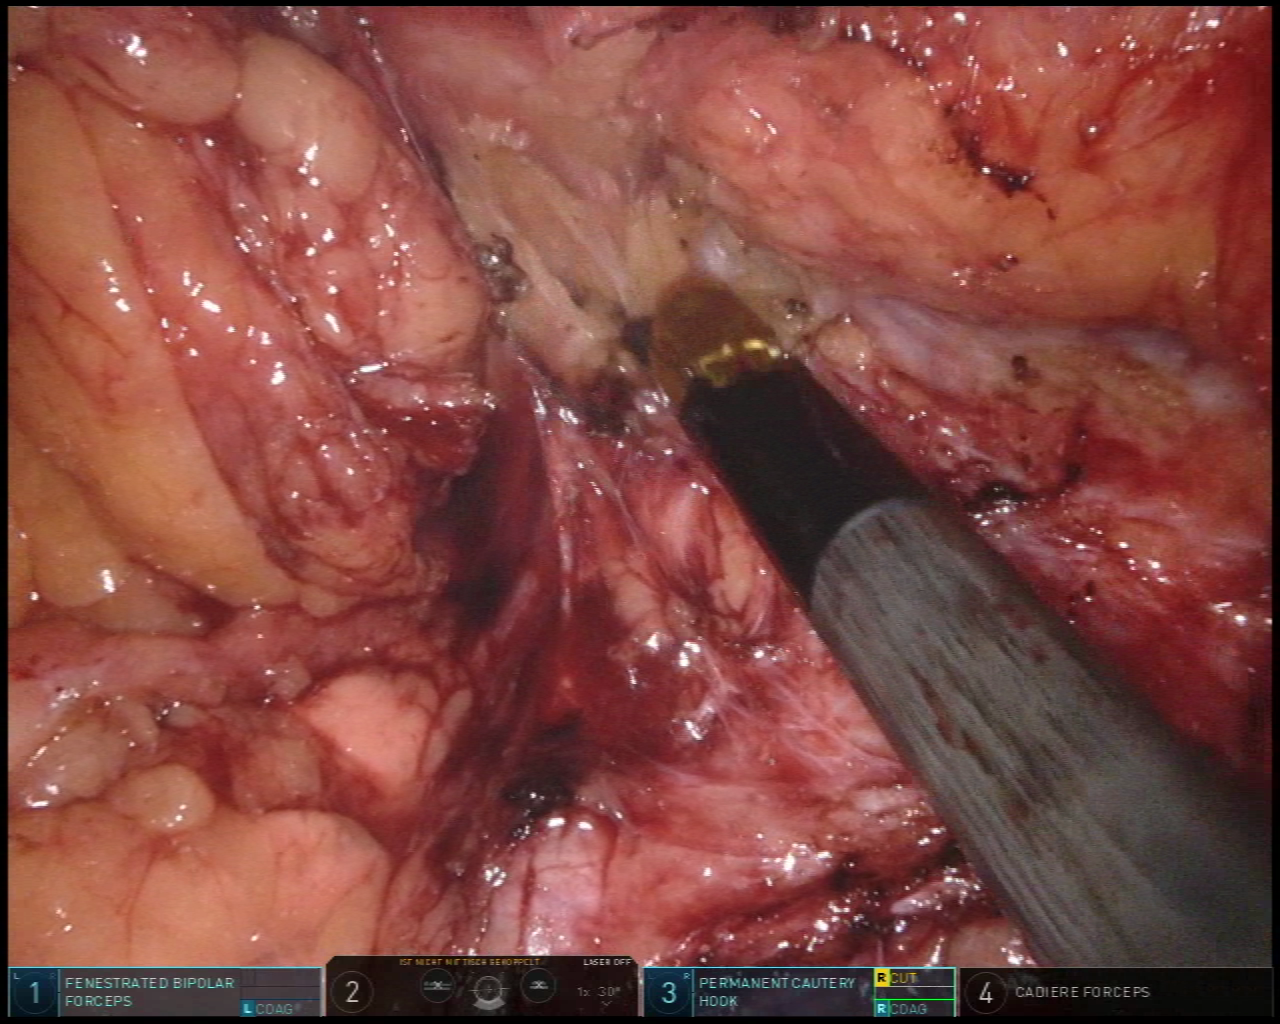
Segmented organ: pancreas
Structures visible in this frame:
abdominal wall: no
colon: no
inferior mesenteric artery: no
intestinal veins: no
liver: no
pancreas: yes
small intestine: no
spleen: no
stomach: no
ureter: no
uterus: no
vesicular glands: no